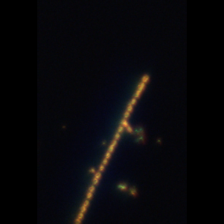
Taxon: Chaetoceros
Group: Diatoms